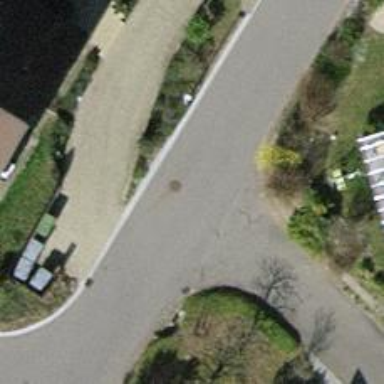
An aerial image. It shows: Residential road with asphalt surface and no sidewalks.